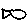
Label: fish